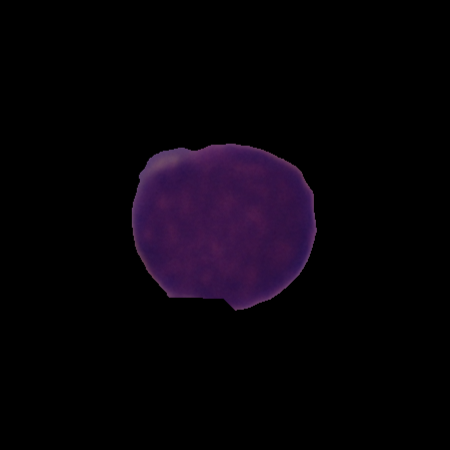
Label: cancer